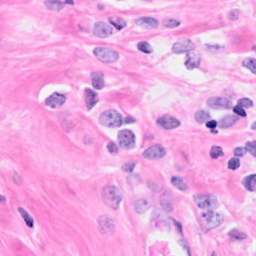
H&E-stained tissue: Breast